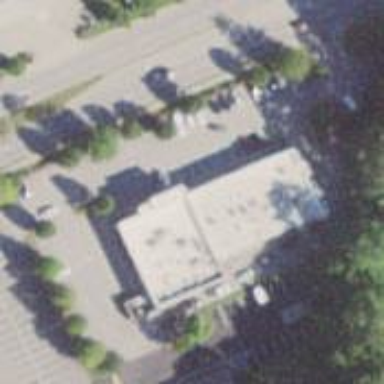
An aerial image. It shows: Commercial building.